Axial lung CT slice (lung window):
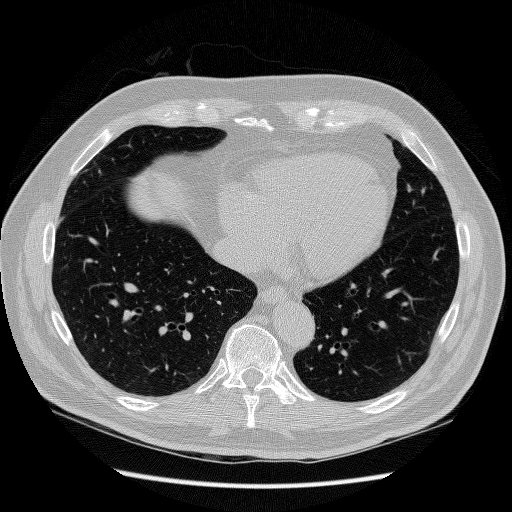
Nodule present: no